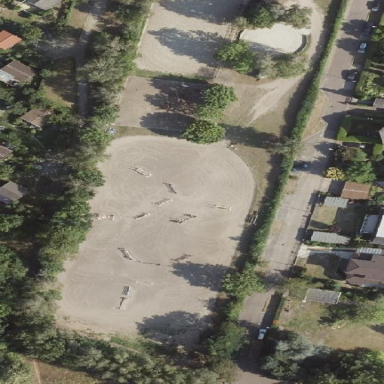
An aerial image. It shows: Leisure land designated for horse riding.